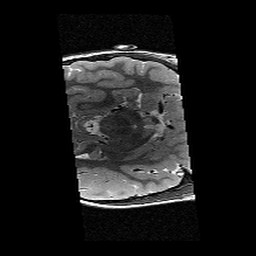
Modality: T2w
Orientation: axial
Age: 11
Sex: female
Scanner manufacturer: siemens
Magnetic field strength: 3 T
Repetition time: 9.23 s
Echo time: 0.067 s